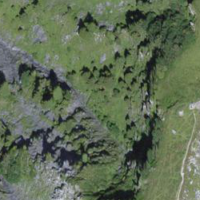
EUNIS habitat code: 43
Species observed at this site:
Arnica montana